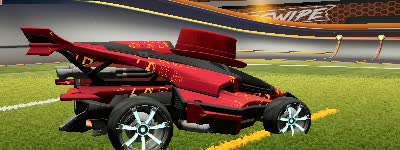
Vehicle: aftershock